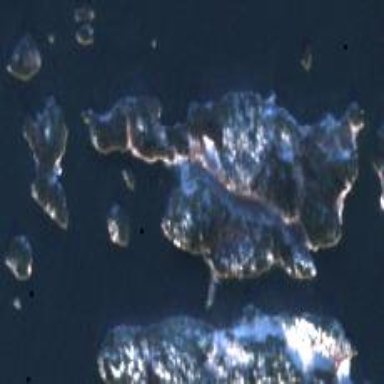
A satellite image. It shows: Island with natural coastline.